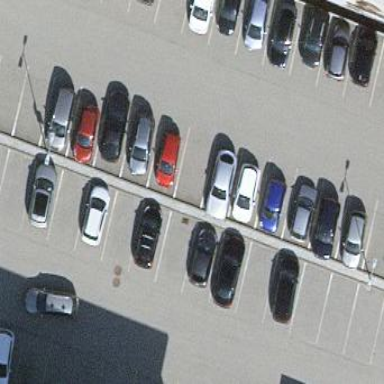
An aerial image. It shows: Parking area with asphalt surface.